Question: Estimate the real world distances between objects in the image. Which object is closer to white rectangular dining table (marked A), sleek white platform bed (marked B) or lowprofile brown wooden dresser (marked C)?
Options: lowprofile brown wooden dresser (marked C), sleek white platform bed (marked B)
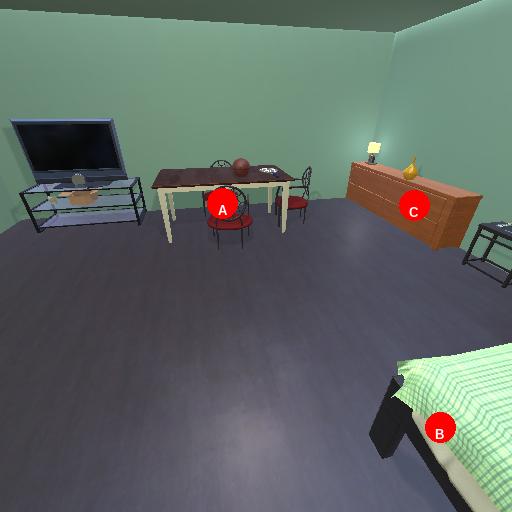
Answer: lowprofile brown wooden dresser (marked C)